Interaction volume radius: 5 \u00c5
Interaction volume height: 10 \u00c5
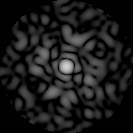
Disorder parameter: 0.8319